Field crop: tomato
Growth stage: 1
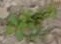
Species: portulaca